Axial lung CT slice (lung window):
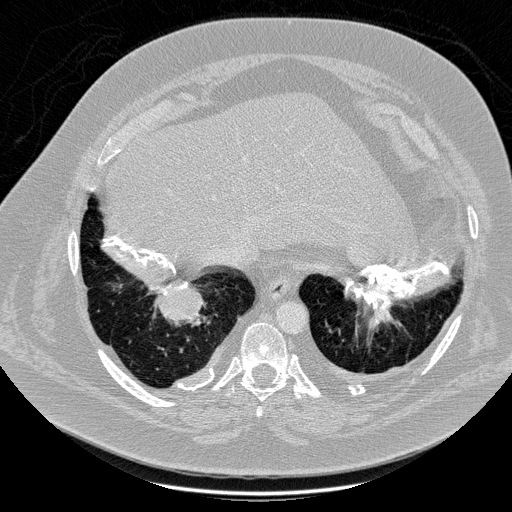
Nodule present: yes
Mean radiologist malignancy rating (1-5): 5